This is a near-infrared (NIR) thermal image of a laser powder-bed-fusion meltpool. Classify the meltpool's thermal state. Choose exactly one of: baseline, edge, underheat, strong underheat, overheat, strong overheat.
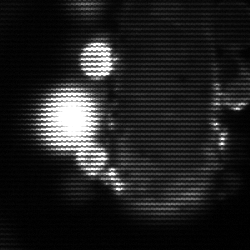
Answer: strong underheat